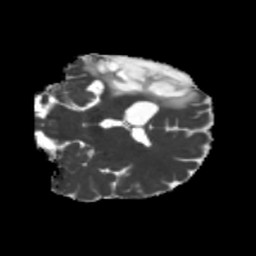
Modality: MD
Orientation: coronal
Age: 27
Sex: female
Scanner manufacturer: siemens
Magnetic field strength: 3 T
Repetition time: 5.25 s
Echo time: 0.08 s